Interaction volume radius: 5 \u00c5
Interaction volume height: 30 \u00c5
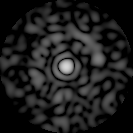
Disorder parameter: 0.8427